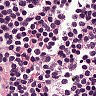
Metastatic tissue present: no